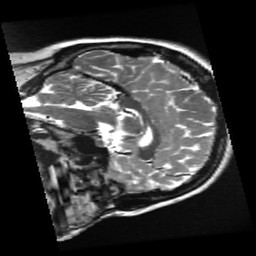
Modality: T2w
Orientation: sagittal
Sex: female
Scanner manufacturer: ge
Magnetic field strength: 3 T
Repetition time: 5 s
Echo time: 0.09682 s